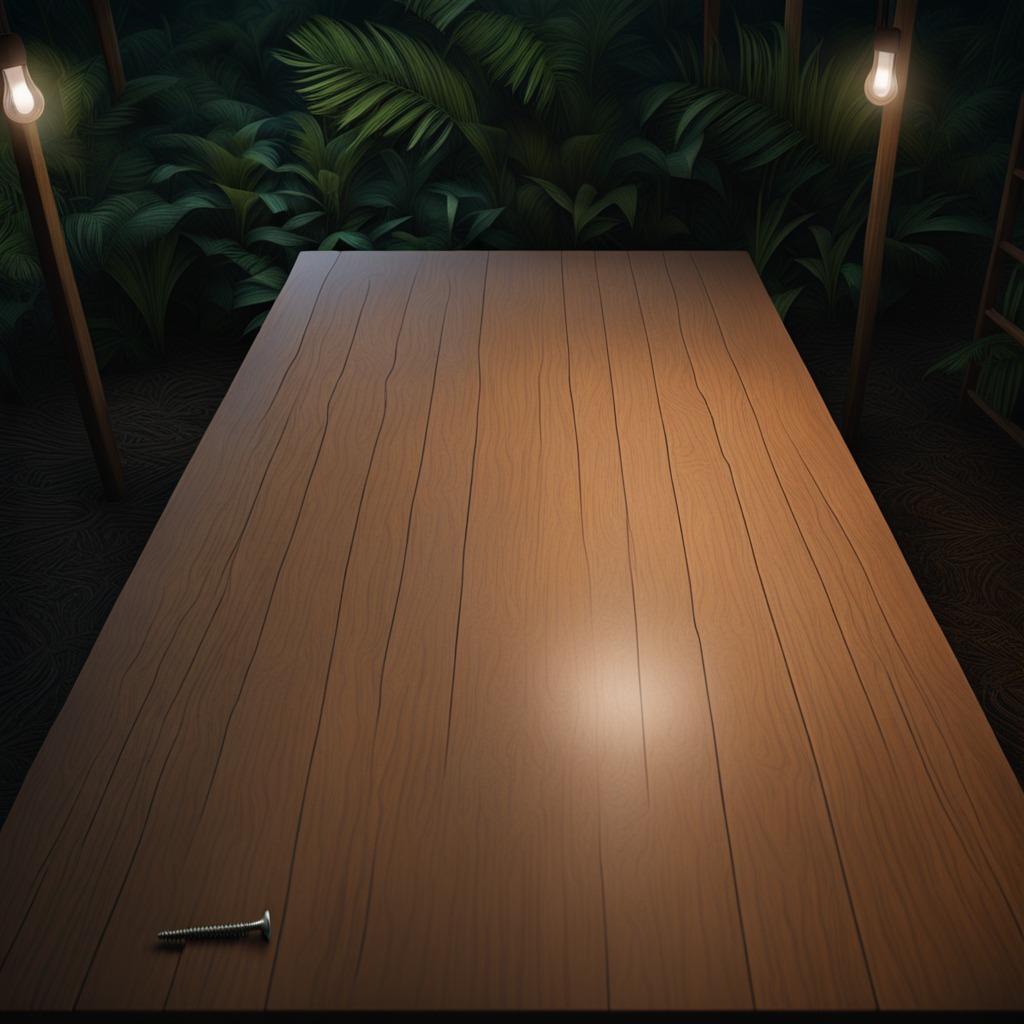
A metal screw is lying on a wooden table inside a jungle field workshop tent at night dim ambient light soft shadows worn but